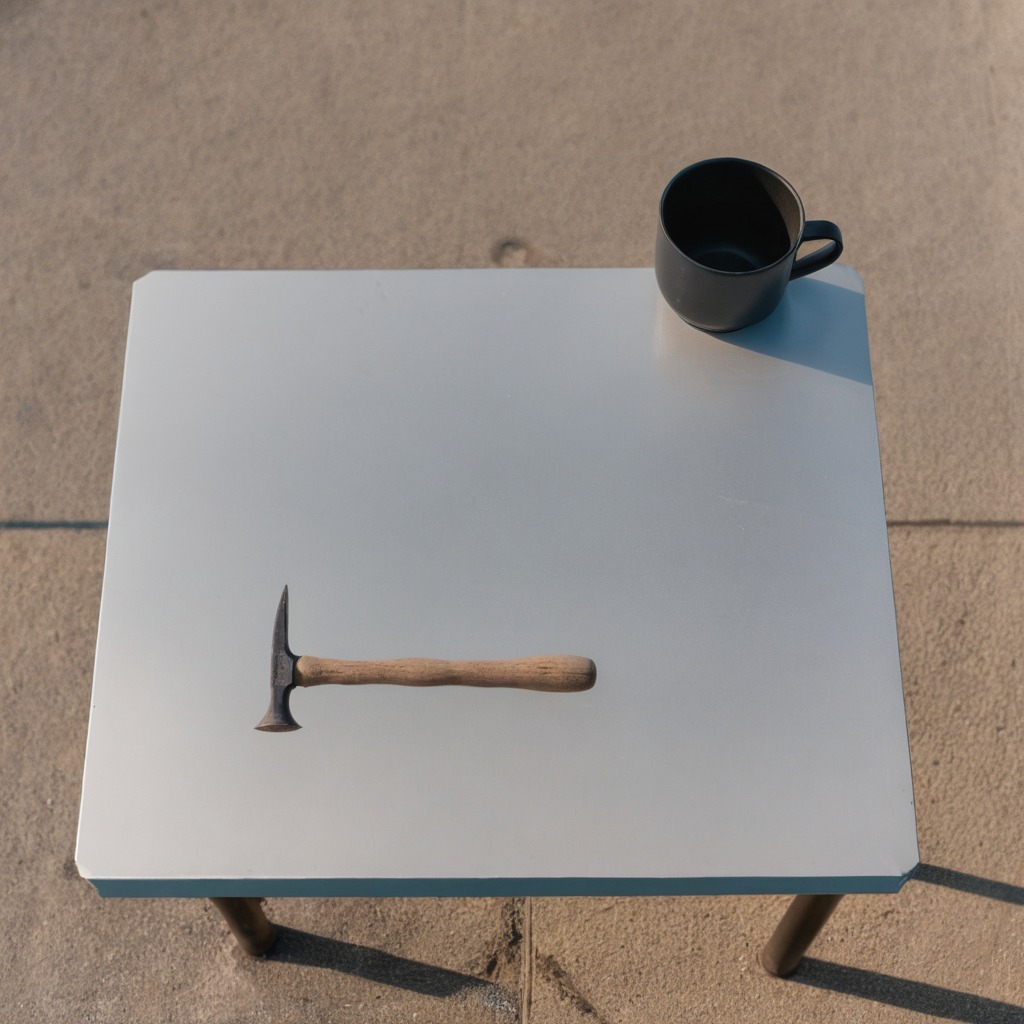
A hammer lies on the table.